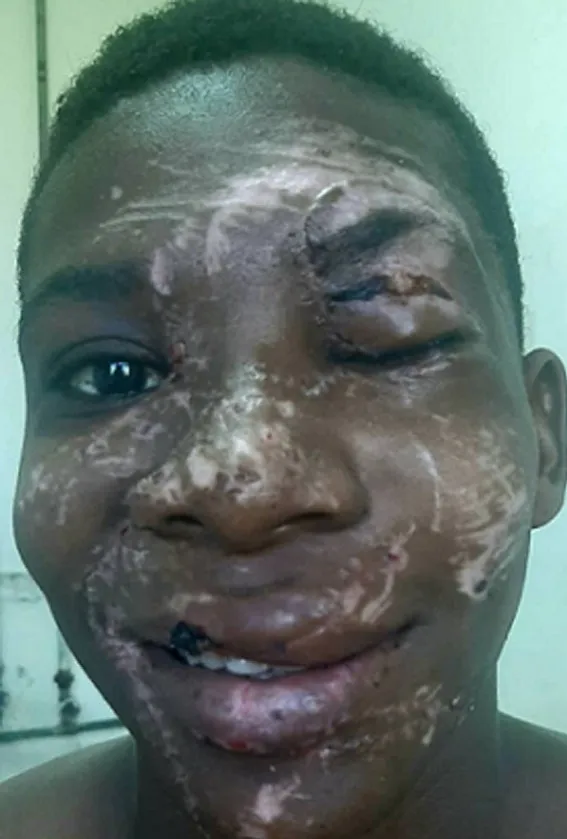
well repaired and positioned facial structures in the progressive healing process after suture removal.
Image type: medical_photograph (other_medical_photograph)